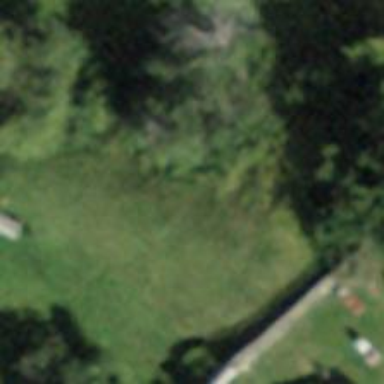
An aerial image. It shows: Bench.